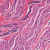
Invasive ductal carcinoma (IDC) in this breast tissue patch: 0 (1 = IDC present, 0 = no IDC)